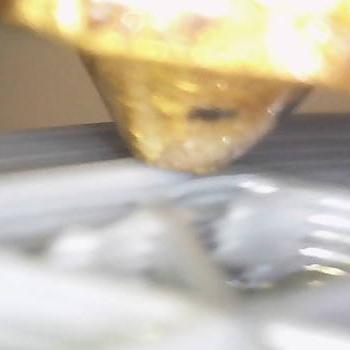
Flow rate: 127%